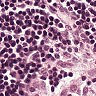
Metastatic tissue present: no